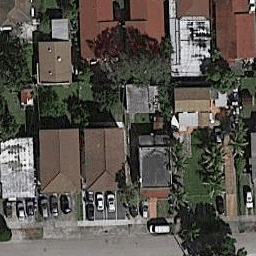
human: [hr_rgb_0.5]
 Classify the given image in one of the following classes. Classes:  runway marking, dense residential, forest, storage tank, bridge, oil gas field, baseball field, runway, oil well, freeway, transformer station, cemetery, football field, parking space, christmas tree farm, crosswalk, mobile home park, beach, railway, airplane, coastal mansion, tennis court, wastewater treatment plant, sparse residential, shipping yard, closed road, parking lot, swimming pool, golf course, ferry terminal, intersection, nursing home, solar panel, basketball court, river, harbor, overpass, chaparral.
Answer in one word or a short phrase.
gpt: dense residential